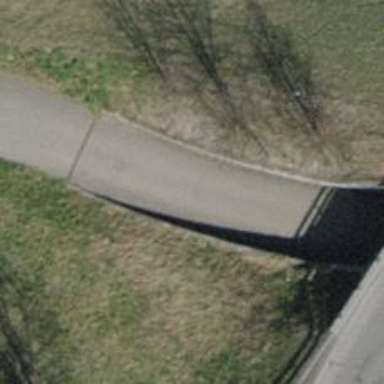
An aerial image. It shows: Paved service road.